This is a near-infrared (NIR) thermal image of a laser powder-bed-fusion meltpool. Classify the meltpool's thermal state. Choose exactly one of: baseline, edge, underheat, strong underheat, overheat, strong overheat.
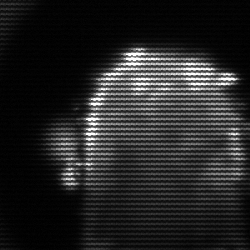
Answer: baseline